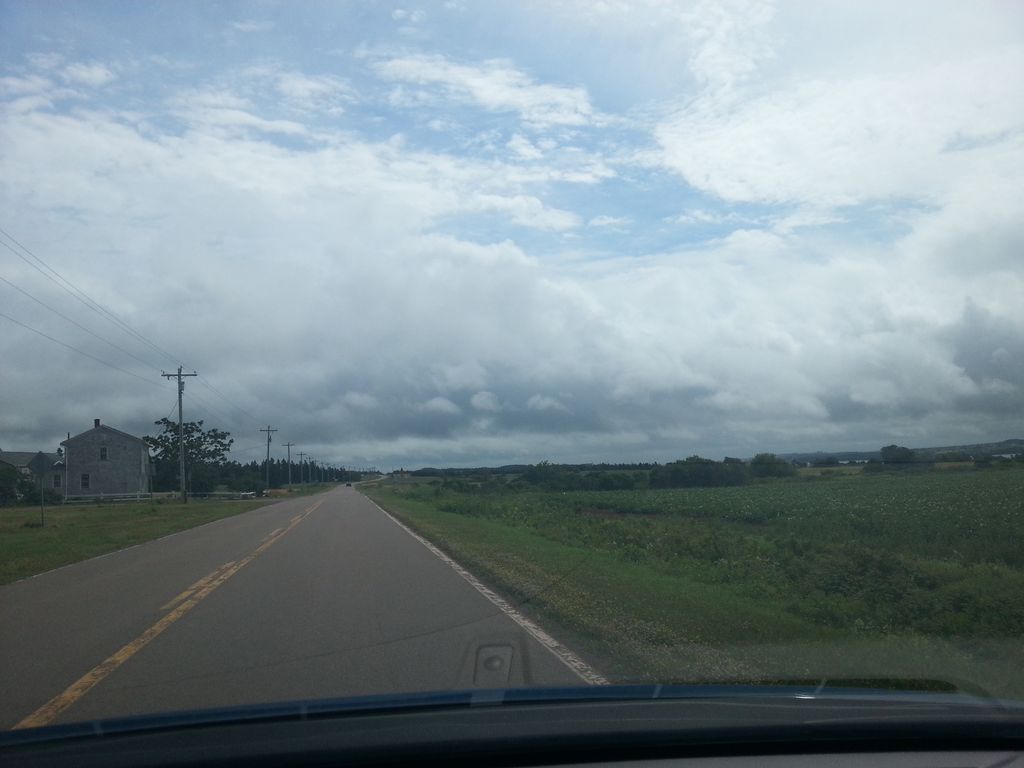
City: charlottetown